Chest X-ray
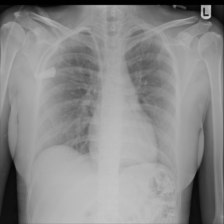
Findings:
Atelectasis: negative
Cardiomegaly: negative
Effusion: negative
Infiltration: negative
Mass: negative
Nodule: negative
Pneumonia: negative
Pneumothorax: negative
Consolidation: negative
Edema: negative
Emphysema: negative
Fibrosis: negative
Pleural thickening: negative
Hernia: negative